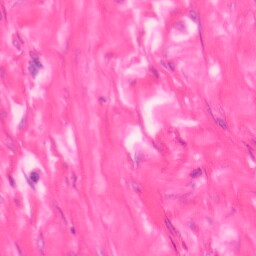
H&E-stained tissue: Colon